九年级 · 代数
(本小题8.0分)

已知 $y=(m-4) x^{m^{2}-m}+2 x^{2}-3 x-1$.

(1)当 $m$ 为何值时，它是 $y$ 关于 $x$ 的一次函数?

（2)当 $m$ 为何值时，它是 $y$ 关于 $x$ 的二次函数?

东东给出了如下解答过程:

(1) 由 $y=(m-4) x^{m^{2}-m}+2 x^{2}-3 x-1$ 是关于 $x$ 的一次函数, 得 $m-4+2=0$, 解得 $m=2$.

(2) 由 $y=(m-4) x^{m^{2}-m}+2 x^{2}-3 x-1$ 是关于 $x$ 的二次函数, 得 $m-4=0$, 解得 $m=4$.

请问东东的解答过程正确吗?如果不正确, 请写出正确的解答过程.


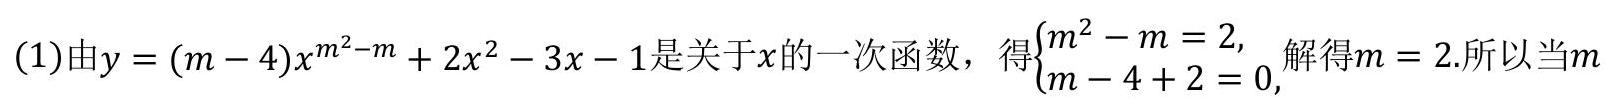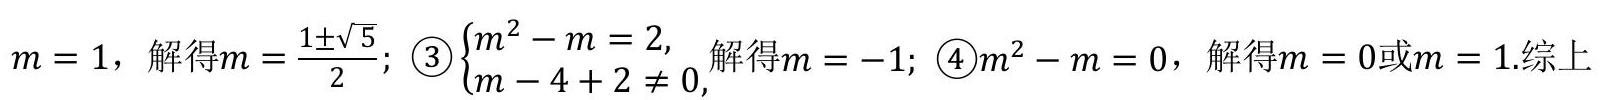
答案: 东东的解答过程不正确, 正确的解答过程如下:

的值为 2 时，它是 $y$ 关于 $x$ 的一次函数.

(2)由 $y=(m-4) x^{m^{2}-m}+2 x^{2}-3 x-1$ 是关于 $x$ 的二次函数, 得 (1) $m-4=0$, 解得 $m=4$; (2) $m^{2}-$

所述, 当 $m$ 的值为 4 或 $\frac{1 \pm \sqrt{5}}{2}$ 或 -1 或 0 或 1 时, 它是 $y$ 关于 $x$ 的二次函数.

解析: 见答案